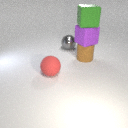
large gray metal sphere to the right of large red rubber sphere